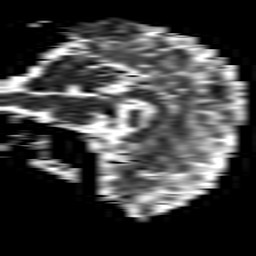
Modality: ADC
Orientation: sagittal
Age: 33
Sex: male
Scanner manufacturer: philips
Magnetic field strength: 1.5 T
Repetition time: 3.395 s
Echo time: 0.06922 s